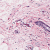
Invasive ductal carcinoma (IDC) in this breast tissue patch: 0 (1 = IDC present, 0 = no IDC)